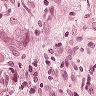
Metastatic tissue present: yes